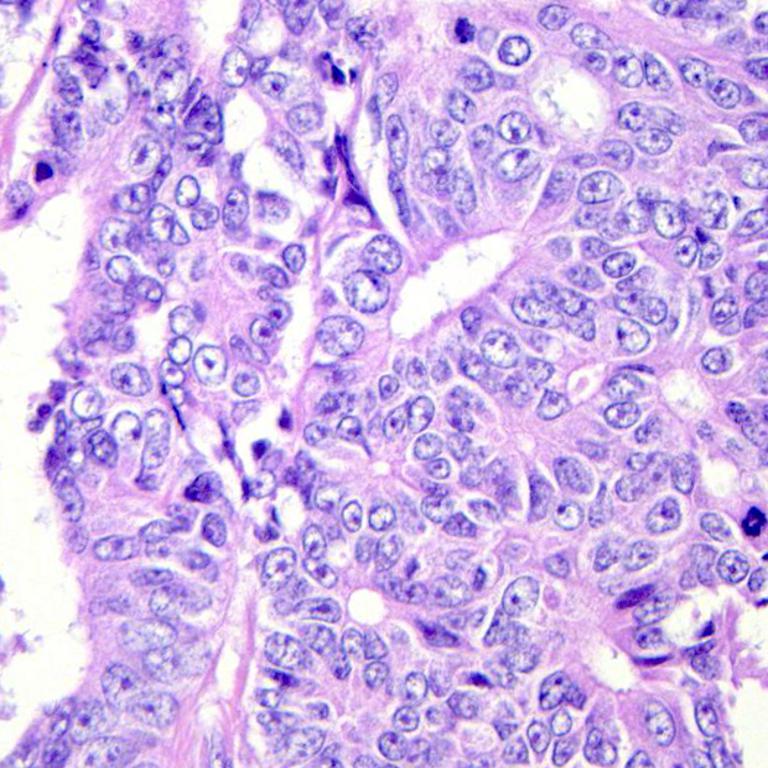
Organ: colon
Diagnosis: adenocarcinomas